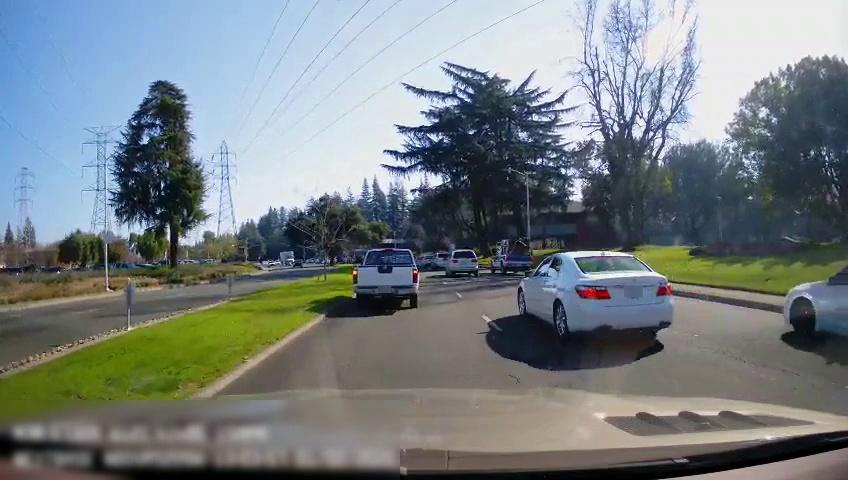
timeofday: Day
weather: Sunny
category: Drivable Space
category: Drivable Space
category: Vehicles | Car
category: Vehicles | Truck
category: Vehicles | Truck
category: Vehicles | Car
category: Vehicles | Truck
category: Vehicles | Car
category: Vehicles | Van
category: Vehicles | SUV
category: Vehicles | Car
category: Lanes | Current Lane
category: Lanes | Current Lane